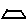
Label: hexagon